Question: Im having this:
<URL>
And i want it to be like this:

<URL>
So that all are vertical align with eachother, the "news" is in the middle and stars on the right and the 3 images on the left.
How can i do that? Help im stuck..
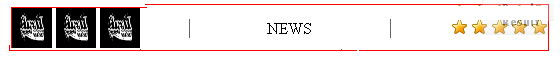
Answer: <URL>
I'd strongly recommend breaking all of the styling out of the html and putting it in the external style sheet.